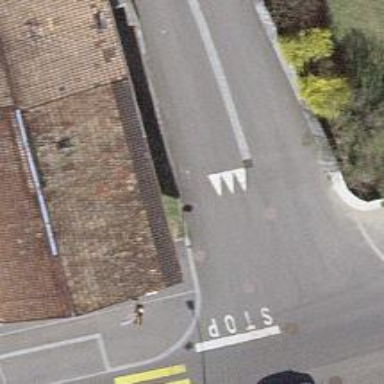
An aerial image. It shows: Road with stop sign.